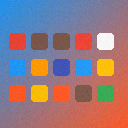
Screen state: on